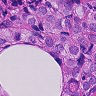
Metastatic tissue present: yes